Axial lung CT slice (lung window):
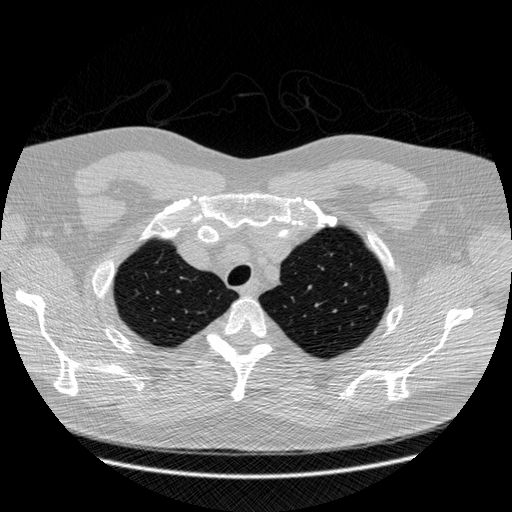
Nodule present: no